Question: Let's say I use 'font-size:30px;' and 'font-family:Verdana;'.

I need those letters to be big, but yet thin, so I tried 'font-weight:lighter;'.
Yet nothing changes, some fonts will become smaller, some wont be affected.
How can I create big but thin letters? Is there a way in CSS, or these are specific fonts?
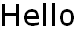
Answer: To achieve a skinnier version of Verdana, due to the font not supporting certain weights, you will have to host your own version of the font, or use another font already hosted to achieve your look.
Some fonts do not support lighter/heavier versions of themselves - if they do, they may not align with the CSS numerical scale (as you pointed out).
From <URL>.
> Because so many professional quality web fonts come in a variety of
weights, it now makes much more sense to use the numerical scale than
it did when we only had to deal with 'normal' (400) and 'bold' (600).
Typically, a family's weights can be mapped to these values💯 Ultra Light200: Thin300: Light400: Regular500: Semi Bold600: Bold700: Extra Bold800: Heavy900: Ultra HeavyNote the keyword, there: typically. The reality, sadly, is that many
fonts just don't conform to this pattern, like when a family has a
multitude of weights, or where their own definitions don't necessarily
conform to the standard scale.
So, long story short, you will have to either host a "thinner" version of the font (one you either made/downloaded), or use a different font.
IMO Tahoma, Hedley or Geneva are similar-looking fonts, however these are not freely available - you can look on <URL> pointed out.